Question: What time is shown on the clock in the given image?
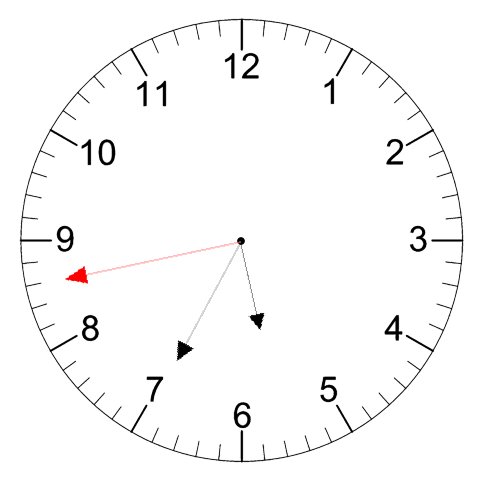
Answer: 05:34:43